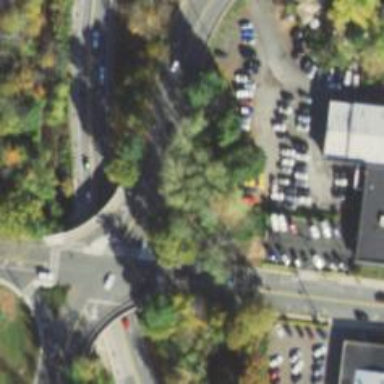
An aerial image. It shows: Secondary link road crossing over bridge.